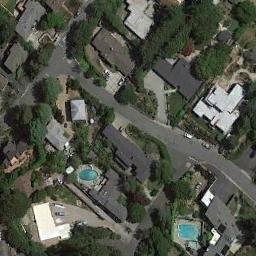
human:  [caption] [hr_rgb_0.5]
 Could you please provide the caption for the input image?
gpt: There are many buildings of different shapes and sizes in medium residential area .

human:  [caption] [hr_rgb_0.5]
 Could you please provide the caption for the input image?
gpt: The medium residential area has some trees and houses and some of the houses have swimming pools .

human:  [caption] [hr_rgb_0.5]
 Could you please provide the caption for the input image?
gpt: The houses in the medium - sized residential area are arranged irregularly .

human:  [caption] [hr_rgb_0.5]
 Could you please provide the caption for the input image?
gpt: The medium residential is on the grass next to some trees and road .

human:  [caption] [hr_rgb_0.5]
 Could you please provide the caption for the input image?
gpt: There are some buildings and green trees on the medium residential area .